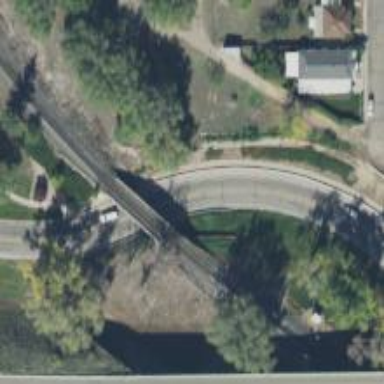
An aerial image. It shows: Bridge over railway line.